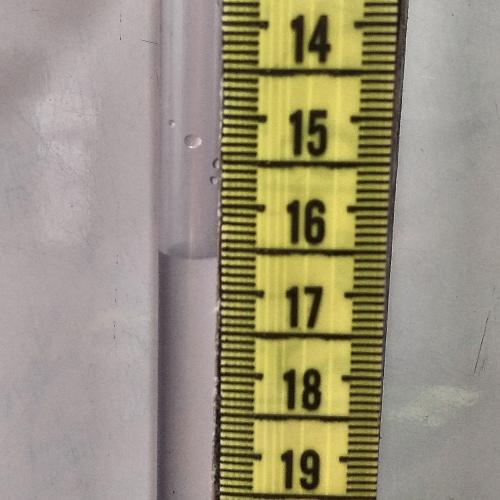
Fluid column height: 16.6 cm